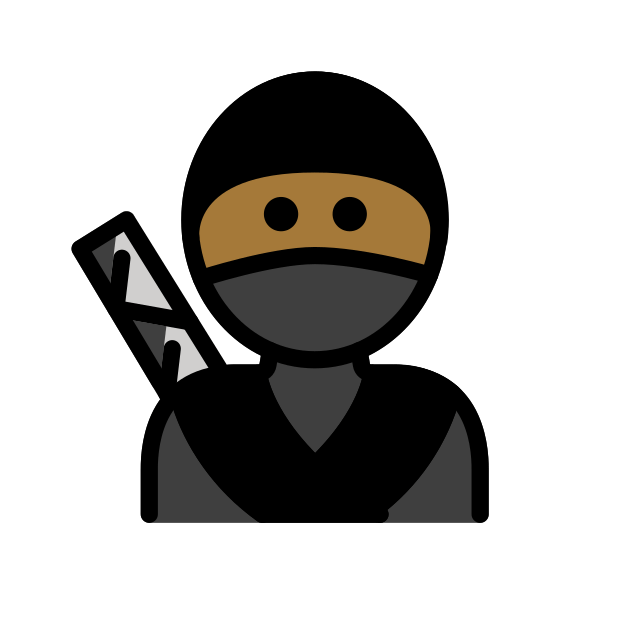
ninja: medium-dark skin tone